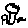
Label: tree